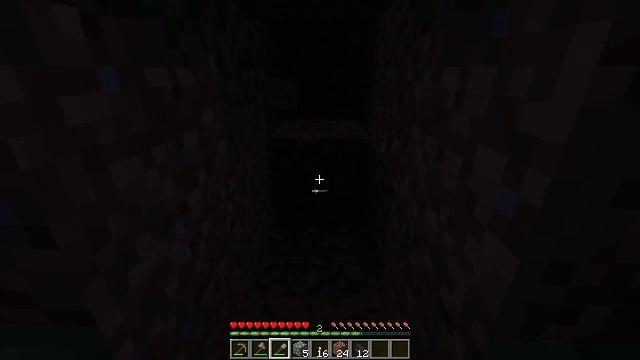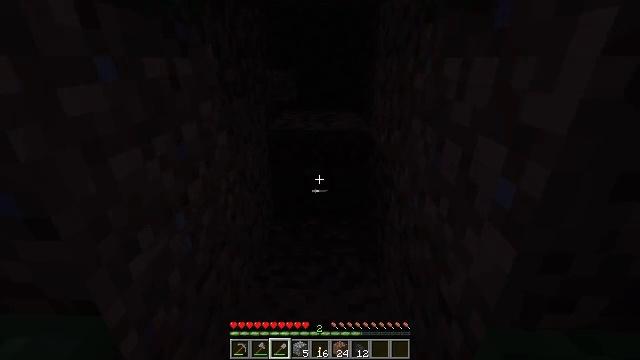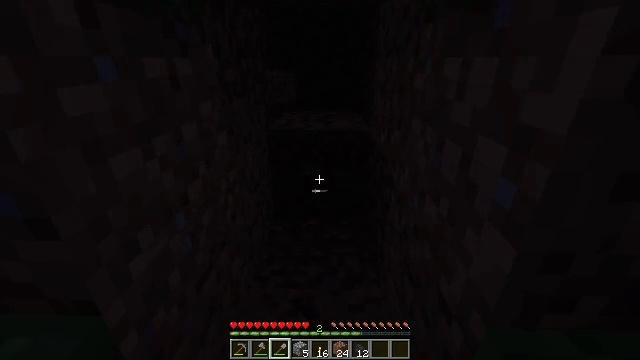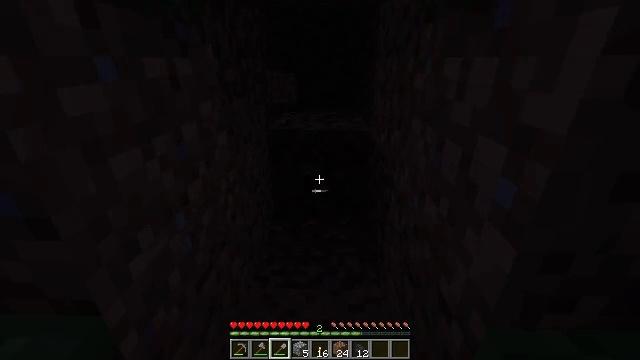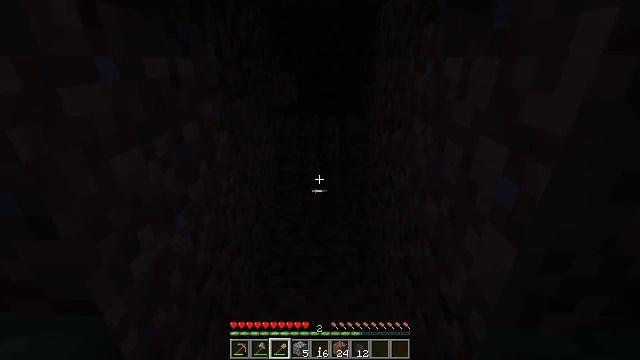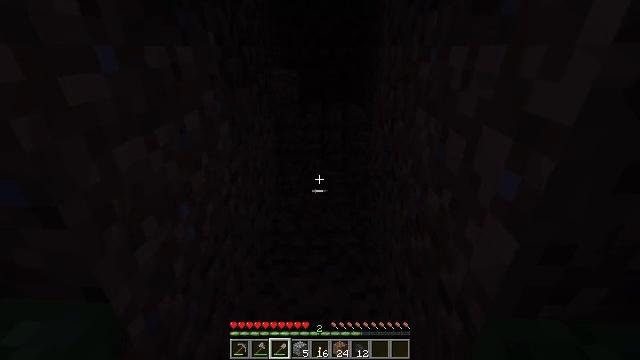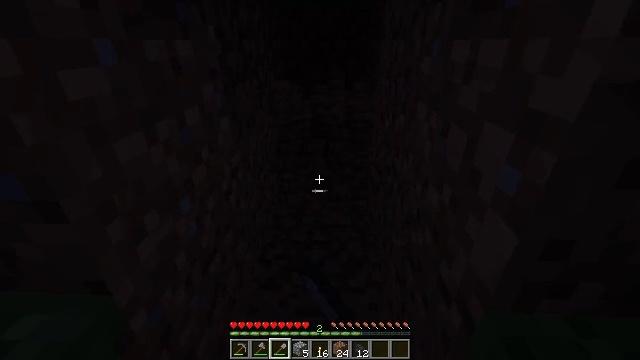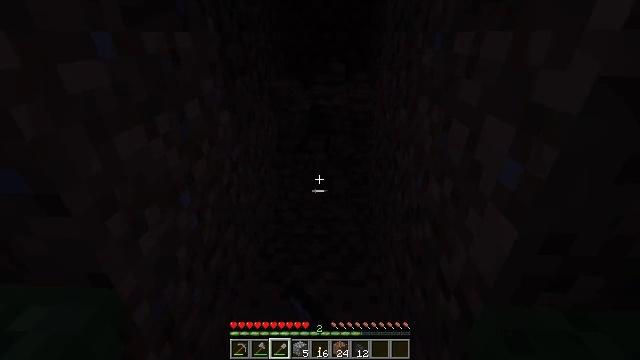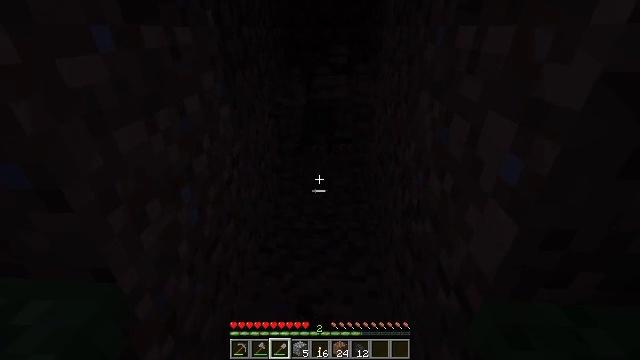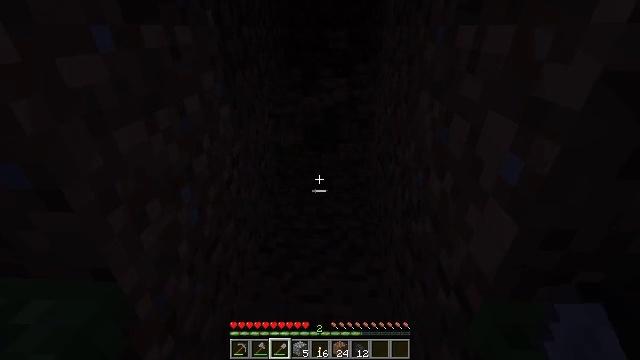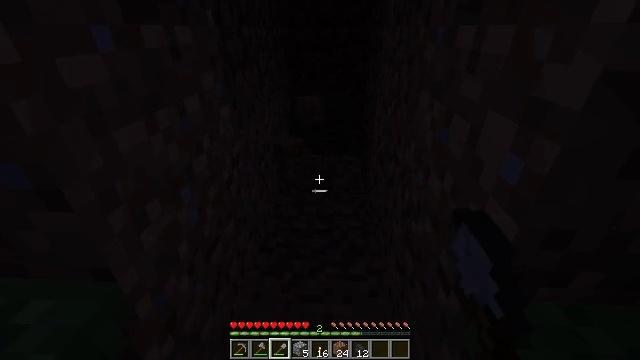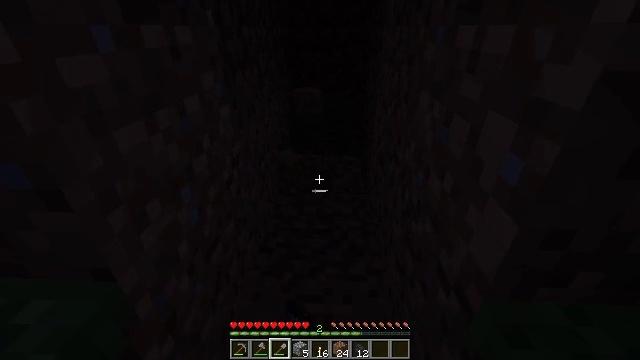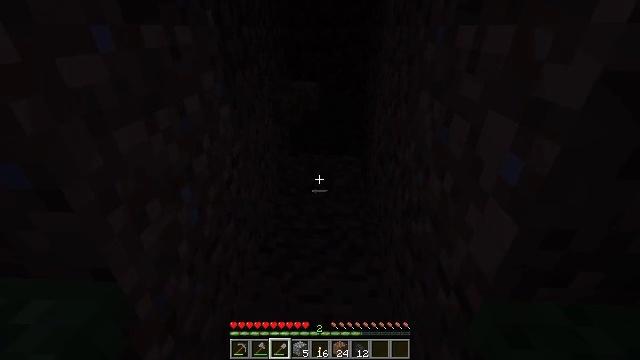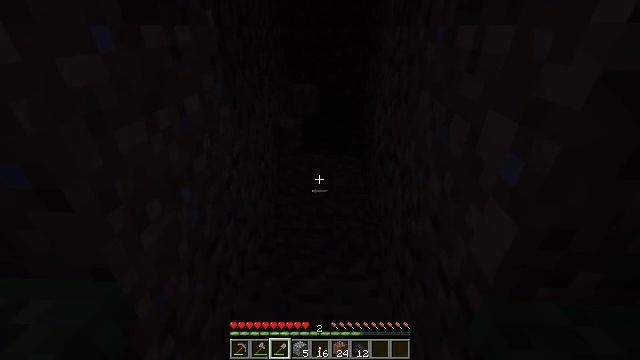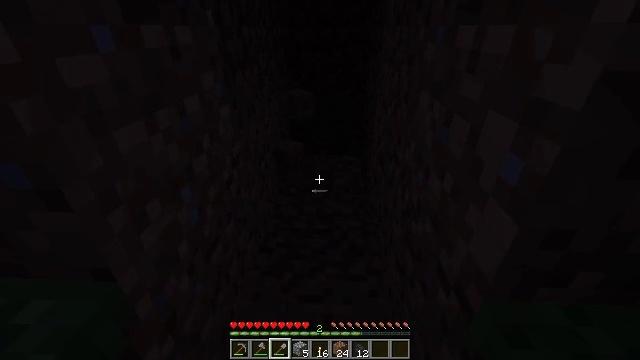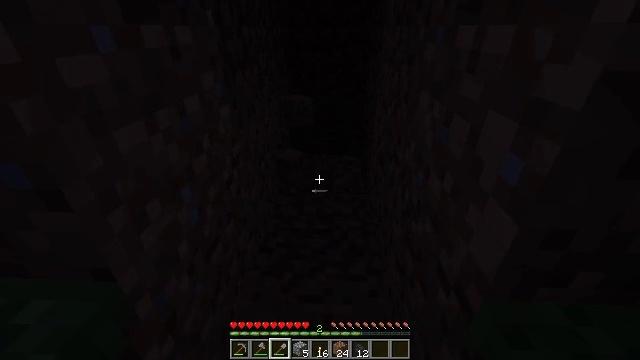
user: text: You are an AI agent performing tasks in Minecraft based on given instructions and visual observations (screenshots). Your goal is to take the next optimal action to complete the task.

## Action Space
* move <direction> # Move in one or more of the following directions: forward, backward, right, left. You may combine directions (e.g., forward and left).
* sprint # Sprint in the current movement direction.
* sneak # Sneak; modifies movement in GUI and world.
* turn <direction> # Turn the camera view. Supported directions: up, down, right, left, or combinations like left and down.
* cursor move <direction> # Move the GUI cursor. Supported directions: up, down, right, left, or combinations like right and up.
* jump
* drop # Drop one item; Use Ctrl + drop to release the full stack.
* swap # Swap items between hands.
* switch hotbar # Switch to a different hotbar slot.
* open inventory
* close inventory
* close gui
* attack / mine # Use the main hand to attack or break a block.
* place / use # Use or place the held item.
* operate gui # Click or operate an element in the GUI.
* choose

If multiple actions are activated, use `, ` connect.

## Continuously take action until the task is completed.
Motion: motion action
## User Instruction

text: Collect dirt by holding left button.
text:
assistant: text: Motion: turn down, attack / mine
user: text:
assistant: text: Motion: attack / mine
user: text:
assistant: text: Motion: attack / mine
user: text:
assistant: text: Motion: attack / mine
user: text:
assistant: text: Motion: turn down, attack / mine
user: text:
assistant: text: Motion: turn down, attack / mine
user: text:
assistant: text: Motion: turn down, attack / mine
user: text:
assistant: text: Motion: attack / mine
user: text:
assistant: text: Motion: attack / mine
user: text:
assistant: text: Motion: attack / mine
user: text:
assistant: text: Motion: attack / mine
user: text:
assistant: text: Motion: no_op
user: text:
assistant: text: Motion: no_op
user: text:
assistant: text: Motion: no_op
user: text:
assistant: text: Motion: no_op
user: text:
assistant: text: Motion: no_op
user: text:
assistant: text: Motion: turn right and up
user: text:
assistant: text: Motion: move forward, turn right and up
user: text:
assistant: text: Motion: move forward, turn up
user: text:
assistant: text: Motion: move forward, turn up
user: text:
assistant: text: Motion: move forward, turn up
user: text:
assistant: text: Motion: turn up
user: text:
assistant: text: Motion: no_op
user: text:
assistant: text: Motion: no_op
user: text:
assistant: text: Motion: no_op
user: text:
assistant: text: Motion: no_op
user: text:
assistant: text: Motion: no_op
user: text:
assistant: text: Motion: no_op
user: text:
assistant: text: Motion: no_op
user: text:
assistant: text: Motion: turn down